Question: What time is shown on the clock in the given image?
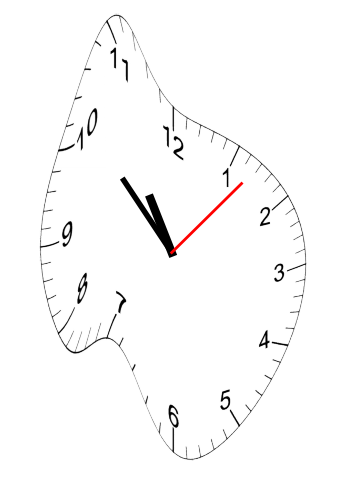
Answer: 10:52:07